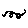
Label: car